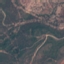
Land use / land cover: HerbaceousVegetation